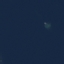
Land use / land cover: SeaLake